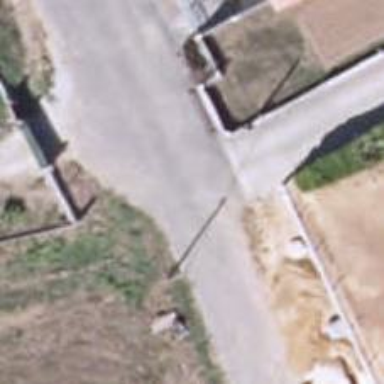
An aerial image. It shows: Asphalt road in residential area.